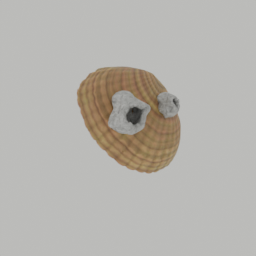
Label: animals